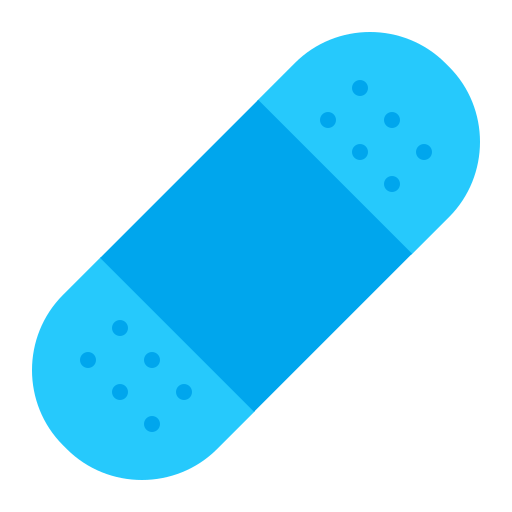
adhesive bandage flat